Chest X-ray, PA view. Patient: 44 years old, sex M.
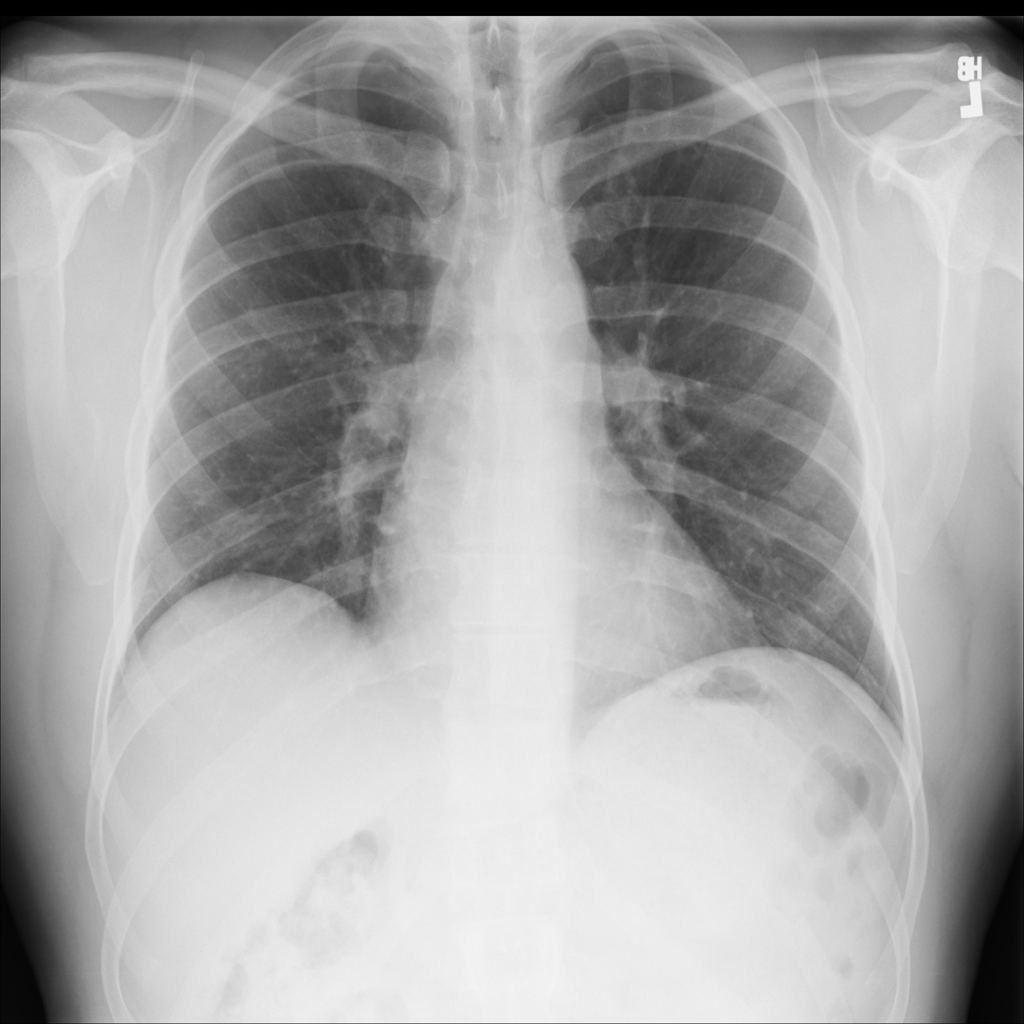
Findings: No Finding